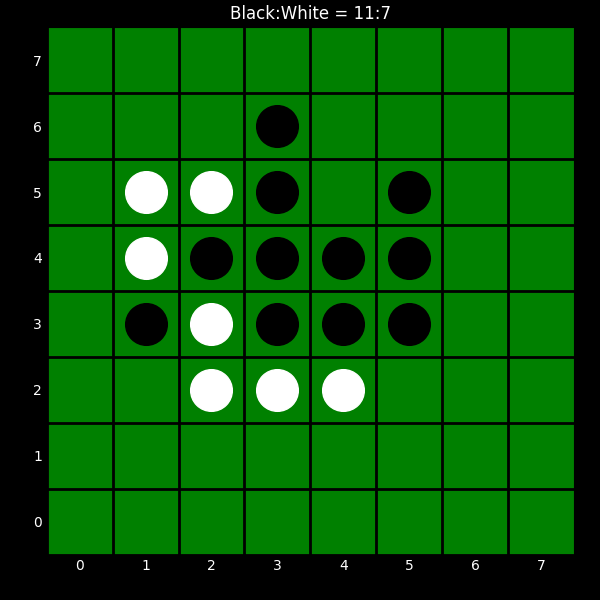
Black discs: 11
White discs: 7